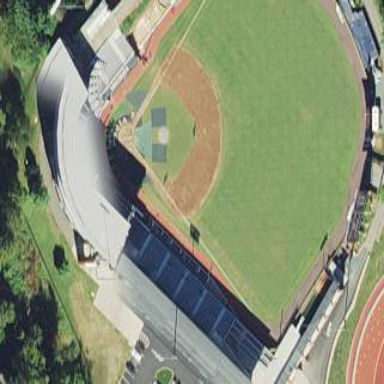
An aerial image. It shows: Baseball stadium building.